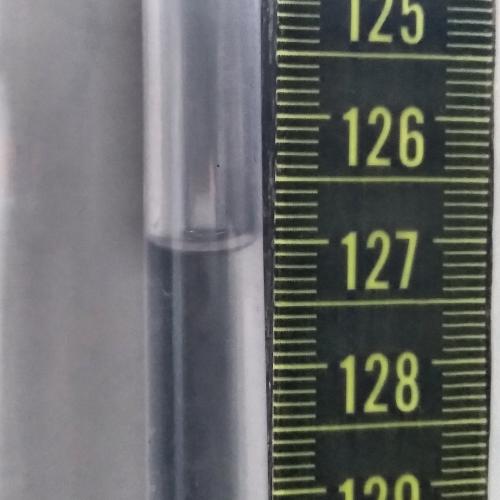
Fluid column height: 127.0 cm